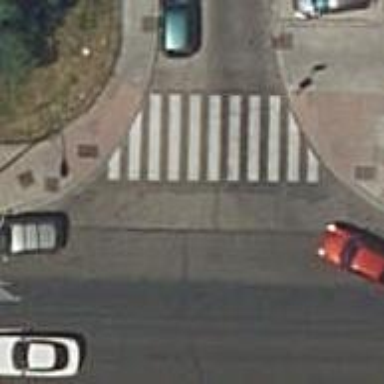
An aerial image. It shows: Uncontrolled crossing on the road.